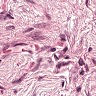
Metastatic tissue present: no